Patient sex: F
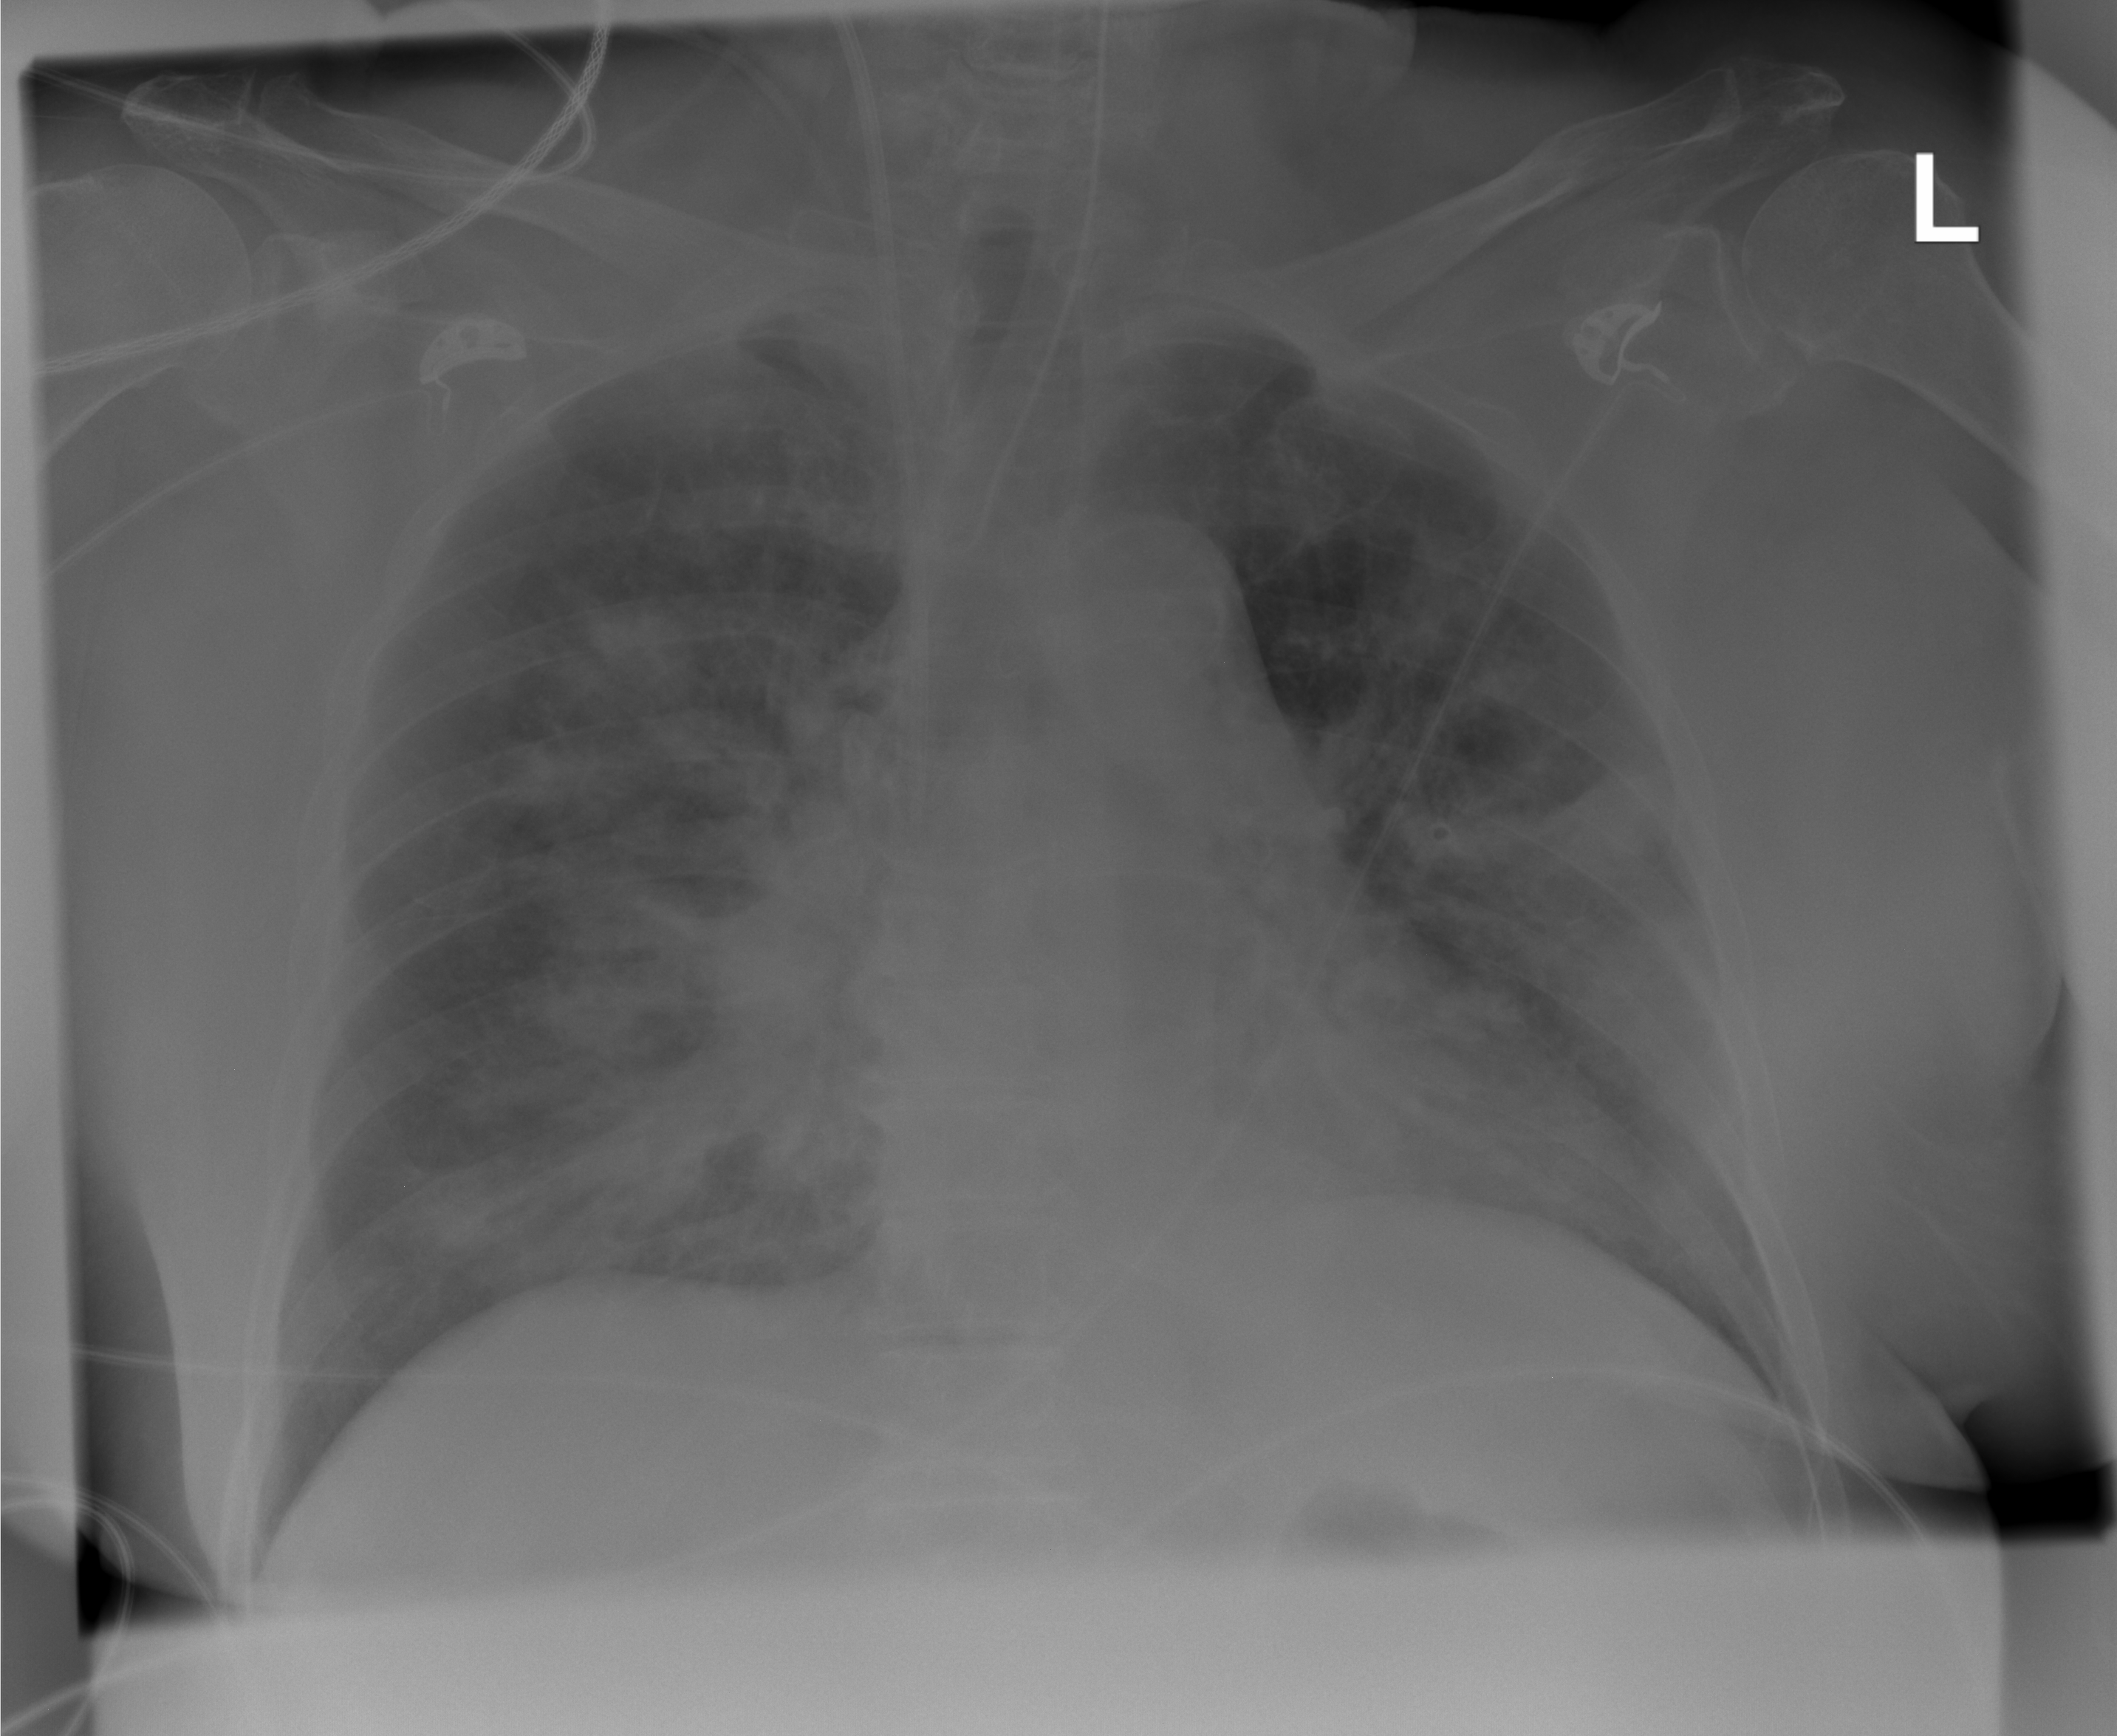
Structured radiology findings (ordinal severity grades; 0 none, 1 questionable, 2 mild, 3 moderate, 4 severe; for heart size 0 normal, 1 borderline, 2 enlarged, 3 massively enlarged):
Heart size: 2
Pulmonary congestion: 2
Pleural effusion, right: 0
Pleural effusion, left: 0
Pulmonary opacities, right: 4
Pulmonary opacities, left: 4
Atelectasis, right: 3
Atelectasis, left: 2